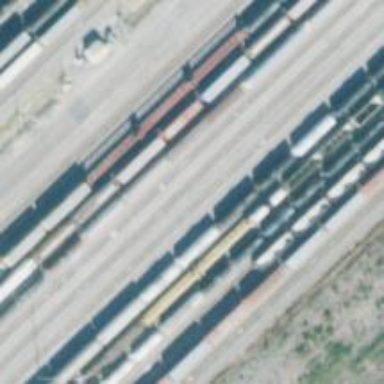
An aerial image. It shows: Site related to railway infrastructure.